高一 · 立体几何学
圆台的上、下底面半径分别为 $5 \mathrm{~cm}, 10 \mathrm{~cm}$, 母线长 $A B=20 \mathrm{~cm}$, 从圆台母线 $A B$ 的中点 $M$ 拉一条绳子绕圆台侧面转到点 $A$, 求:

(1)绳子的最短长度;

(2)在绳子最短时, 上底圆周上的点到绳子的最短距离.
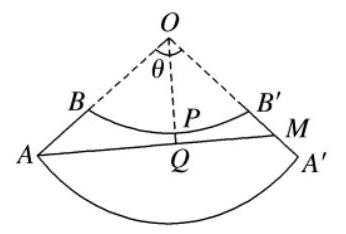
答案: )如图所示, 将侧面展开, 绳子的最短距离为侧面展开图中 $A M$ 的长度,

设 $O B=l$,

则 $\theta \cdot l=2 \pi \times 5, \theta \cdot(l+20)=2 \pi \times 10$,

解得 $\theta=\frac{\pi}{2}, l=20 \mathrm{~cm}$.

$\therefore O A=40 \mathrm{~cm}, O M=30 \mathrm{~cm}$.

$\therefore A M=\sqrt{O A^{2}+O M^{2}}=50 \mathrm{~cm}$.

即绳子最短长度为 $50 \mathrm{~cm}$.

(2)作 $O Q \perp A M$ 于点 $Q$, 交弧 $B B^{\prime}$ 于点 $P$,

则 $P Q$ 为所求的最短距离.

$\because O A \cdot O M=A M \cdot O Q, \quad \therefore O Q=24 \mathrm{~cm}$.

故 $P Q=O Q-O P=24-20=4(\mathrm{~cm})$, 即上底圆周上的点到绳子的最短距离为 $4 \mathrm{~cm}$.